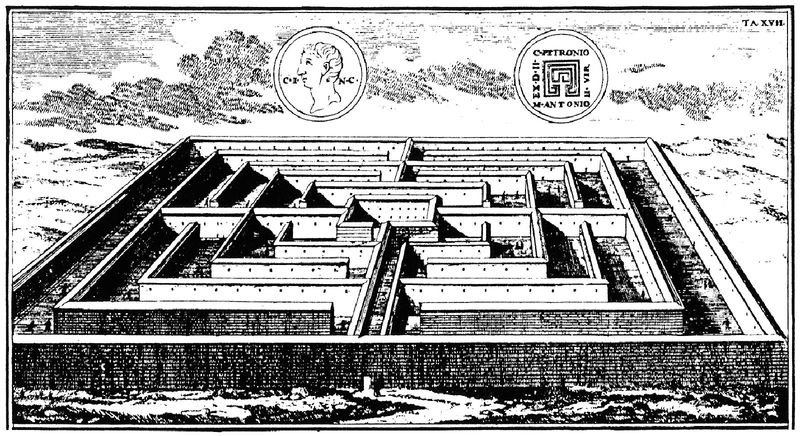
Titel: Das Labyrinth von Kreta, Entwurff einer historischen Architektur, 1. Buch, Tafel 17
Künstler: Johann Bernhard Fischer von Erlach
Schlagwörter: baum, profil, skizze, zeichnung, weg, architektur, mensch, portrait, porträt, tondo, schrift, grafik, inschrift, burg, eckig, medaillon, stich, illustration, schwarzweiß, entwurf, karte, mauern, plan, zentrum, medaille, quadrat, labyrinth, münze, quadratisch, gänge, paln, medaillons, labirinth, porträtkopf, quadratt, layrinth